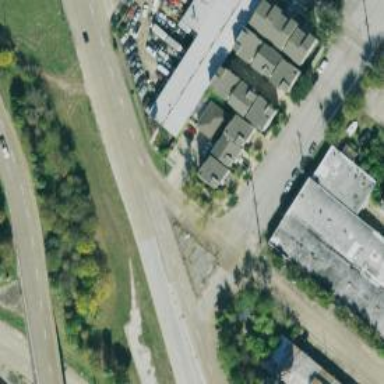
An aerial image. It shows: Secondary road with frontage road.